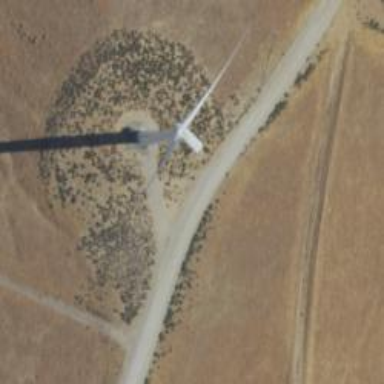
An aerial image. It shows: Wind generator using wind turbines of horizontal axis.